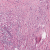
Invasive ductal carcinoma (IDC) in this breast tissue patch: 1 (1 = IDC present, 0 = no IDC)